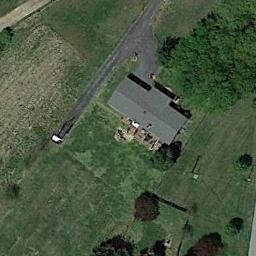
Label: residential